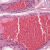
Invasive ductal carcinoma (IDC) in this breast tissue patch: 0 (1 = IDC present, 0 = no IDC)